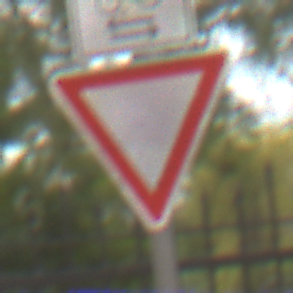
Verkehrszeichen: VorfahrtGewaehren
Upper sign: RichtungsangabeDurchPfeile9
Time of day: MorningAfternoon
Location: Outdoor (Urban)
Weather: Overcast
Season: NotSpecified
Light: Natural